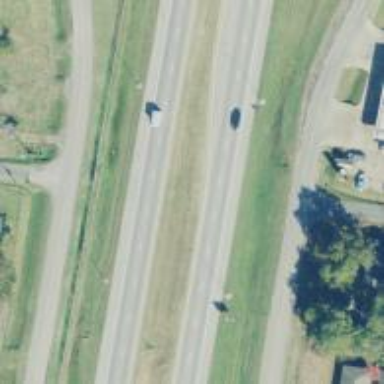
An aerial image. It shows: Trunk highway with expressway features.